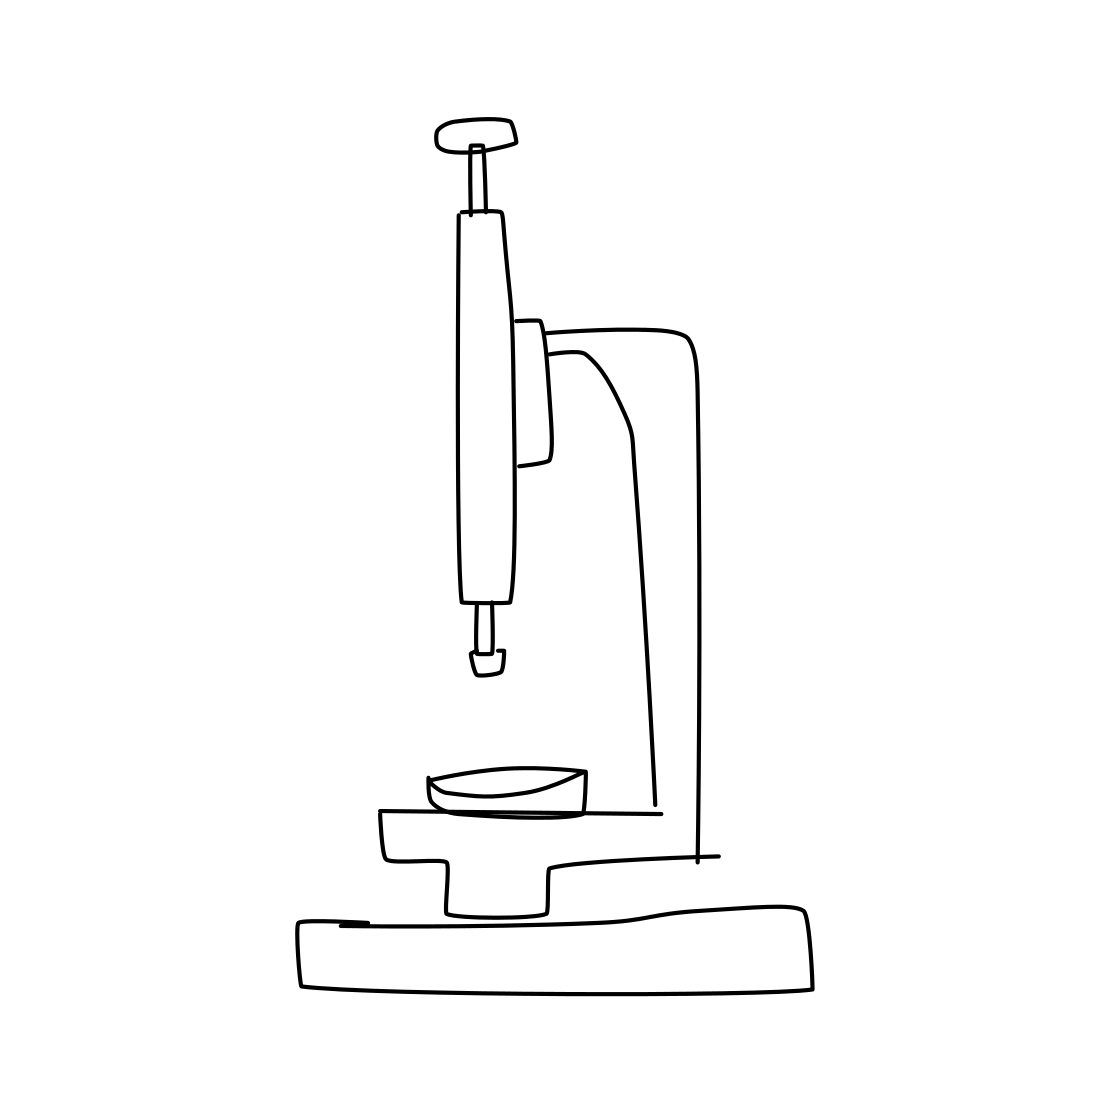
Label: microscope